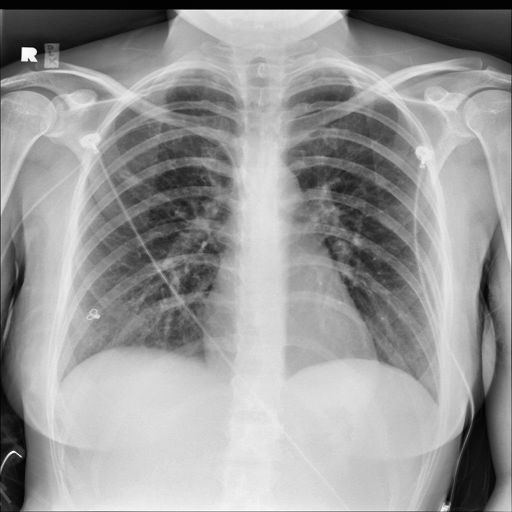
Finding: NORMAL